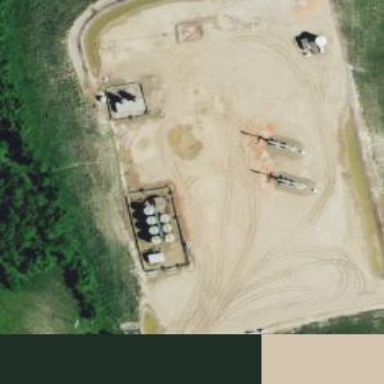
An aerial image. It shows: Storage tank with man-made structure.